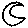
Label: moon